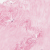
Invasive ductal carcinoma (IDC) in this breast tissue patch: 0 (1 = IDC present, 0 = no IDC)